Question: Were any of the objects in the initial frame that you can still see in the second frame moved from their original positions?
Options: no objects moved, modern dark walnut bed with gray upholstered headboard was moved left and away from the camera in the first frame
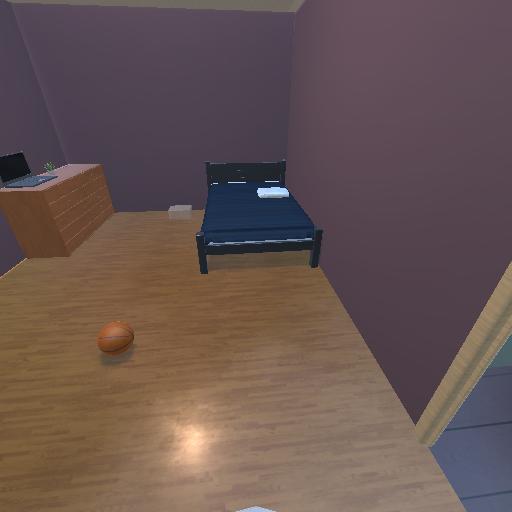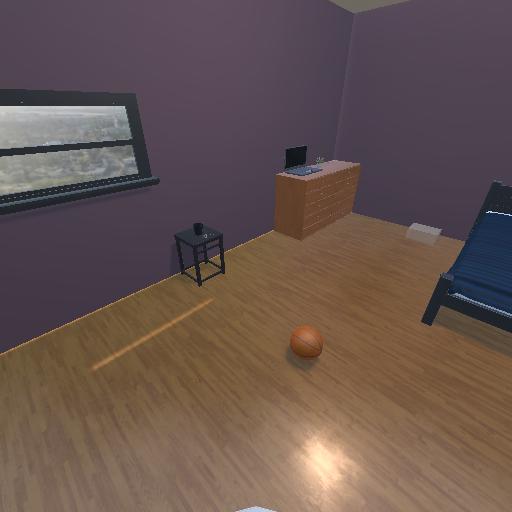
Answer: no objects moved